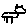
Label: cat